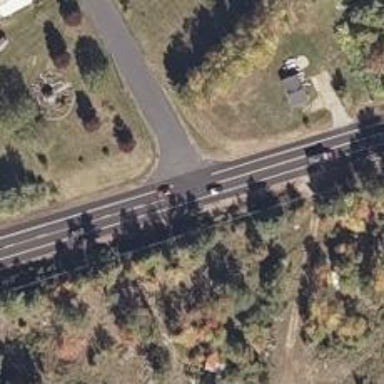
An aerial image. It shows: Asphalt road designated as trunk highway.